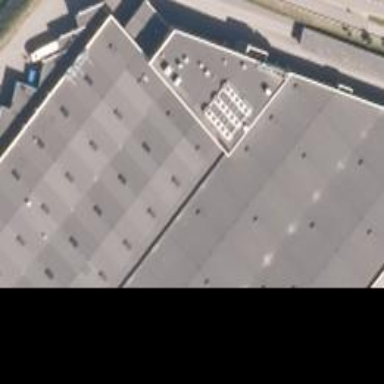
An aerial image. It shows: Supermarket building.